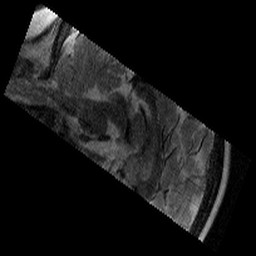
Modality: T2w
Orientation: sagittal
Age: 9
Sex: male
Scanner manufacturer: siemens
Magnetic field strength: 3 T
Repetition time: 9.23 s
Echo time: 0.067 s